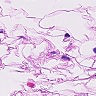
Metastatic tissue present: no